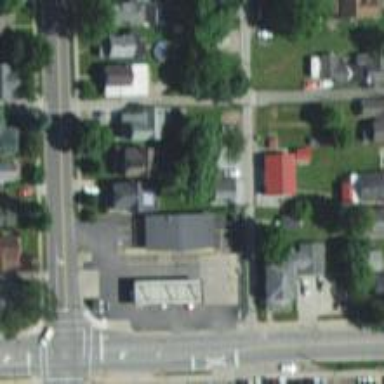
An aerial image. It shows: Convenience shop.